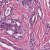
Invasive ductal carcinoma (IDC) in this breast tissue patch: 1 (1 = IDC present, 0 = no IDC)